Interaction volume radius: 5 \u00c5
Interaction volume height: 25 \u00c5
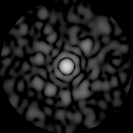
Disorder parameter: 0.8584